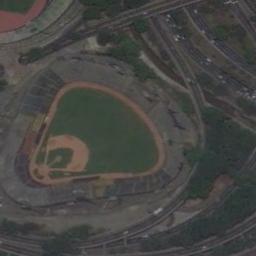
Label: stadium